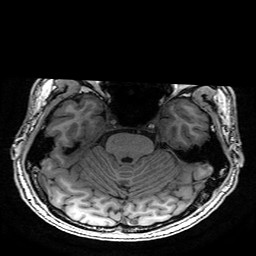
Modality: T1w
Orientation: coronal
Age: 22
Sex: male
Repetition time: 0.0077 s
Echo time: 0.0034 s